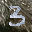
Label: 3